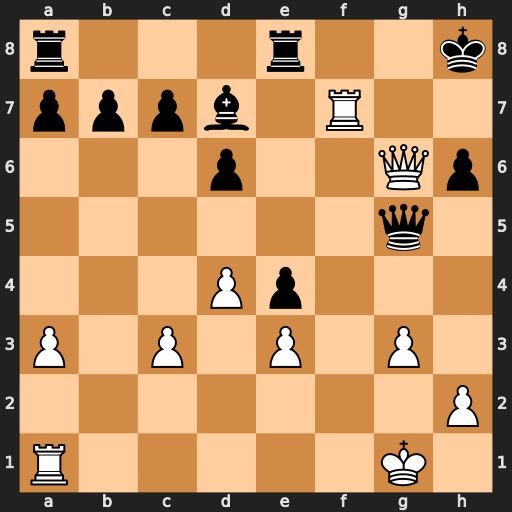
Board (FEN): r3r2k/pppb1R2/3p2Qp/6q1/3Pp3/P1P1P1P1/7P/R5K1
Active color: w
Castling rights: -
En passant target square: -
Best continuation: Rh7#